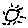
Label: sun